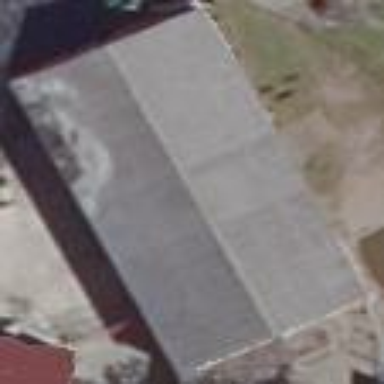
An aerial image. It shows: Gabled building with grey roof oriented along its length.